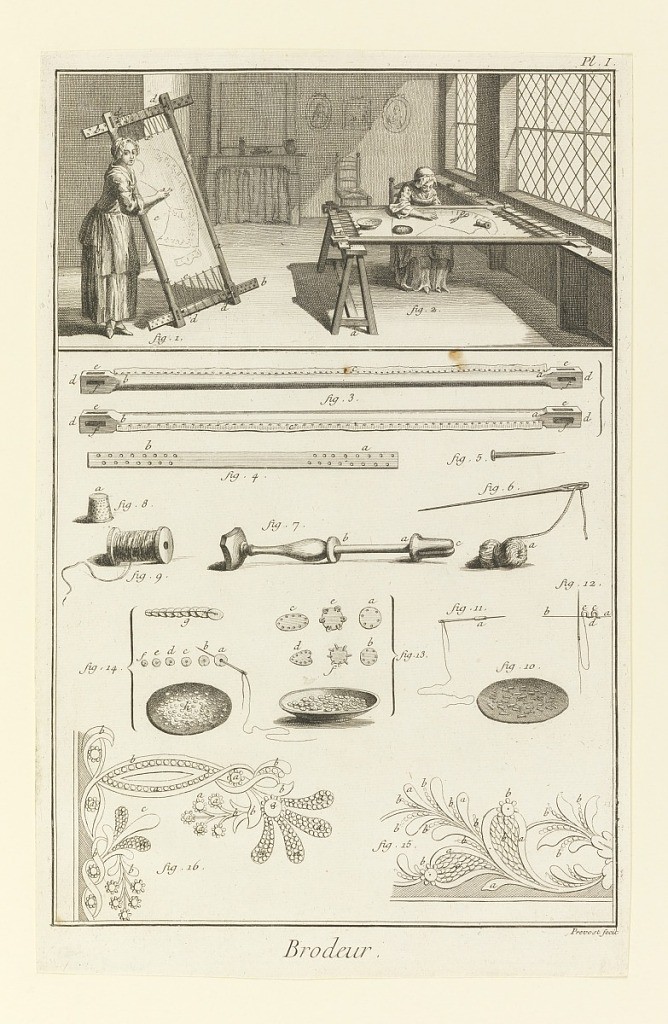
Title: Brodeur (Embroiderer), Section 18, Plate 1, Encyclopédie, ou dictionnaire raisonné des sciences, des arts et des métiers (Encyclopedia, or Systematic Dictionary of the Sciences, Arts, and Trades), vol.19
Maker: Benoît-Louis Prévost, French, 1735–1804
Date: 1763
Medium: Engraving on off-white laid paper
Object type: Print
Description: Drawing divided into two registers. In top register, a scene of two women weaving fabric in a room. On the left, a woman weaves at a loom and looks out at the viewer. The woman on the right sits at a table looking at fabric patterns. In the bottom register, depictions of tools and embroidery patterns labeled with figure numbers.